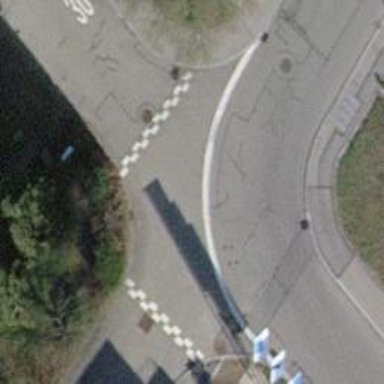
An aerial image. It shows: Bump for traffic calming.